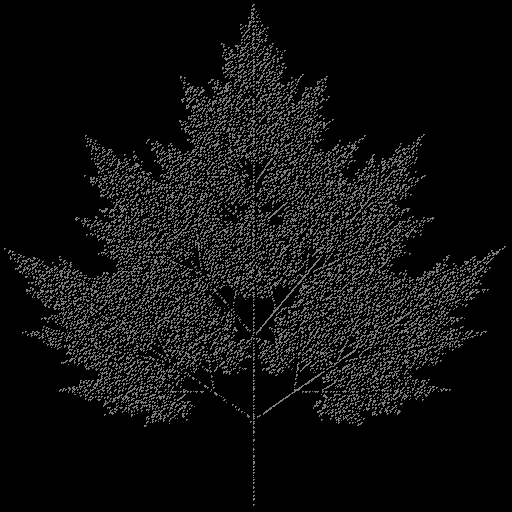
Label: tree